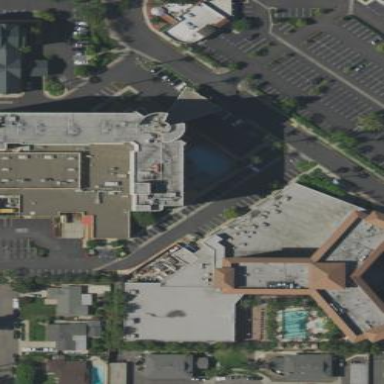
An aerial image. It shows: Hotel building.